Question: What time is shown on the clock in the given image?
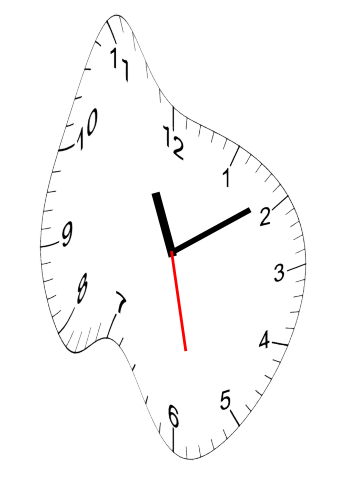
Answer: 11:09:28